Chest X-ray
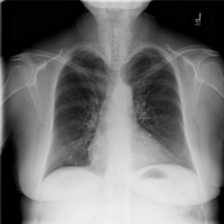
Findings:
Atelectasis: negative
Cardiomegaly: positive
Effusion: negative
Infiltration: negative
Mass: negative
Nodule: negative
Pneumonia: negative
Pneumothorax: negative
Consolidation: negative
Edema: negative
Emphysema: negative
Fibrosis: negative
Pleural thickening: negative
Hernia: negative